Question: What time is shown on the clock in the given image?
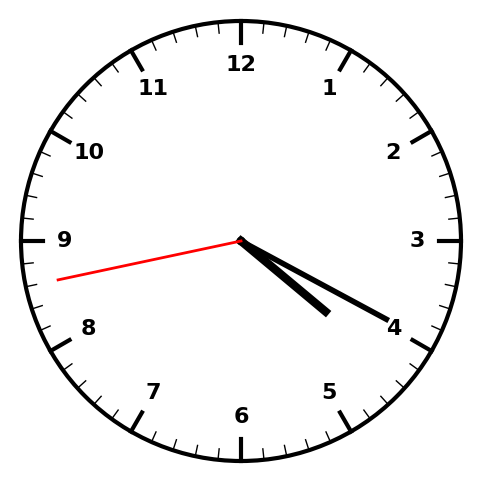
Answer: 04:19:43